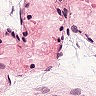
Metastatic tissue present: no